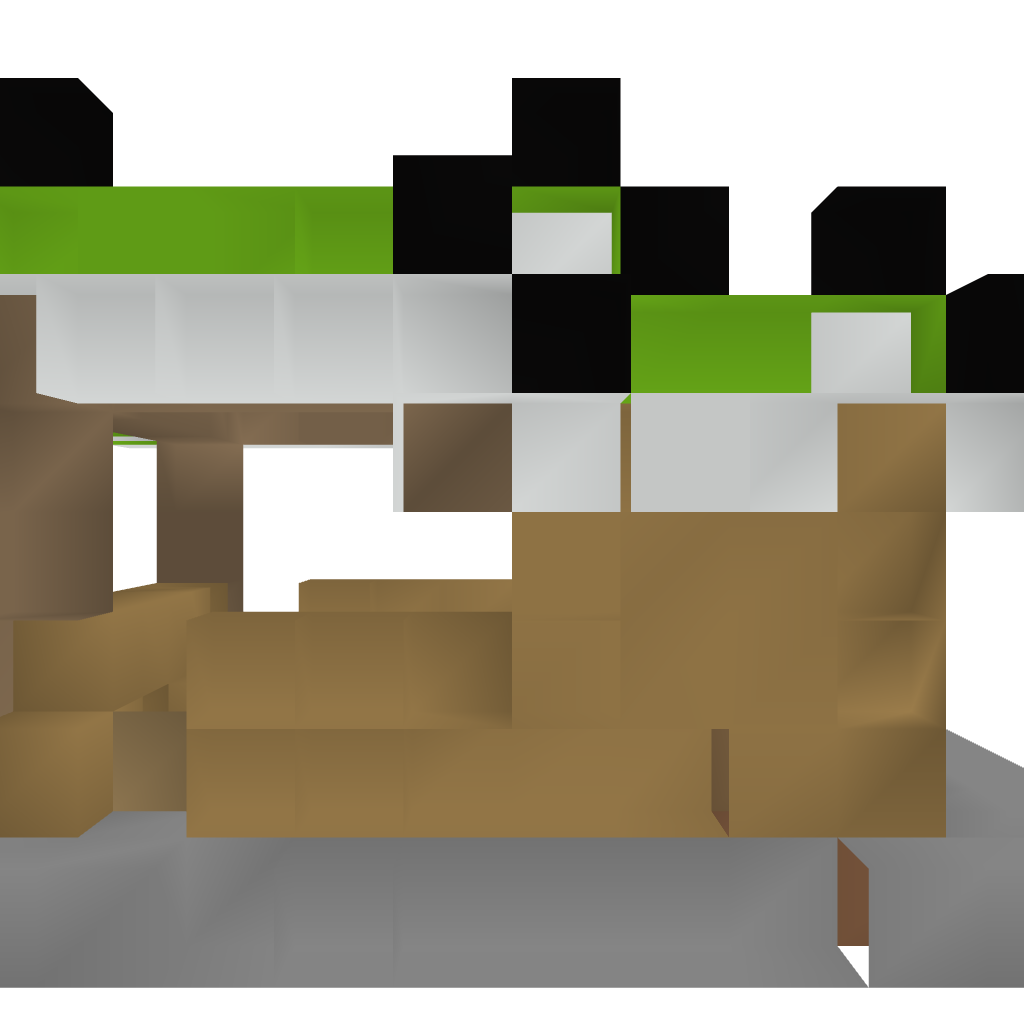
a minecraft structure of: Carnival Games #1 (Knock Down the Bottles)